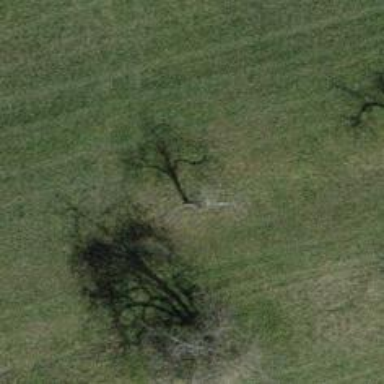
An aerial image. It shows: Row of trees in natural setting.